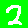
Digit: 2